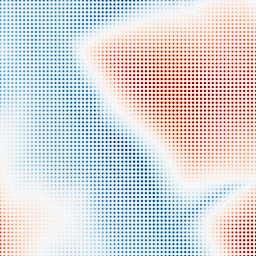
Category: multiscale
Decomposition family: dog
Decomposition parameters: sigma_low: 2
sigma_high: 100
Upsampling method: sinc_hamming
Upsampling parameters: scale: 8
kernel_size: 4
Upsampling scale: 8